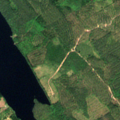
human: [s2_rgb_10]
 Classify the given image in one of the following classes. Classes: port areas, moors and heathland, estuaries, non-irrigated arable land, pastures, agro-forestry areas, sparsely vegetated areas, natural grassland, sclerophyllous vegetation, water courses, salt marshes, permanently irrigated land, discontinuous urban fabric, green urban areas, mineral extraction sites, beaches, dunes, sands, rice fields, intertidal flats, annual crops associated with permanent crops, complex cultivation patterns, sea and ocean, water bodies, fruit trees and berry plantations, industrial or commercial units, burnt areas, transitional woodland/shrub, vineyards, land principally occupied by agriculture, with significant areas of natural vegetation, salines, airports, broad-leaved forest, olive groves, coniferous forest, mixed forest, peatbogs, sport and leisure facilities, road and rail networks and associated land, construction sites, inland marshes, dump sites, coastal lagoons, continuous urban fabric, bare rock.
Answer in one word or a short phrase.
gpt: coniferous forest, mixed forest, transitional woodland/shrub, water bodies